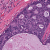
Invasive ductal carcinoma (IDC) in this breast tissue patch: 0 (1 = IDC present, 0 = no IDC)